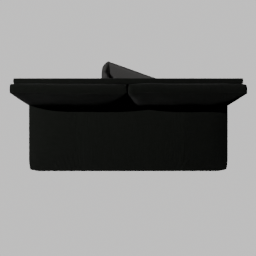
Label: furniture